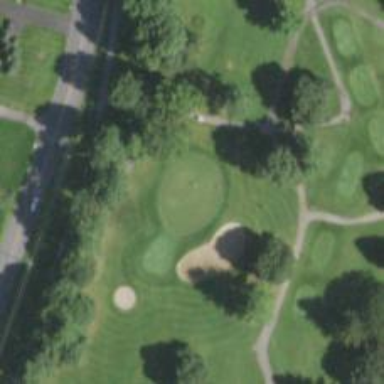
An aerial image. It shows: View of golf hole.